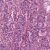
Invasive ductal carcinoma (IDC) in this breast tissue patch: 1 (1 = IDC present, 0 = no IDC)